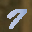
Label: 7